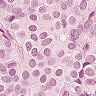
Metastatic tissue present: yes